Field crop: maize
Growth stage: 2
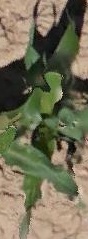
Species: maize